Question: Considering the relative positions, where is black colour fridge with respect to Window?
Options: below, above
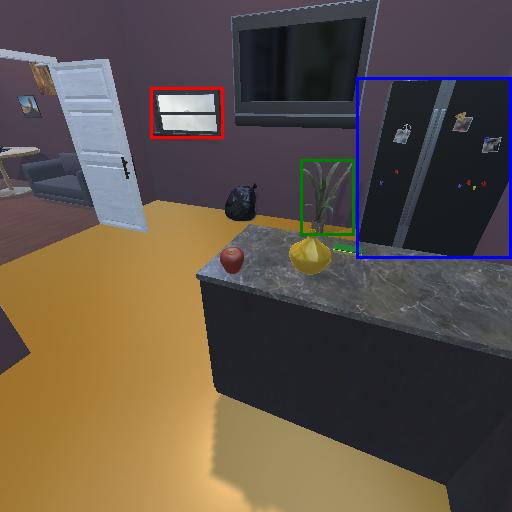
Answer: below